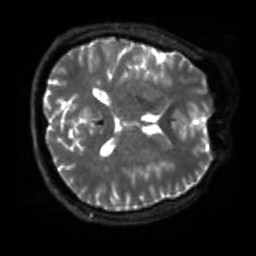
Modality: sbref
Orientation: axial
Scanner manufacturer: siemens
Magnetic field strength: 3 T
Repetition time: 4 s
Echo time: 0.0594 s